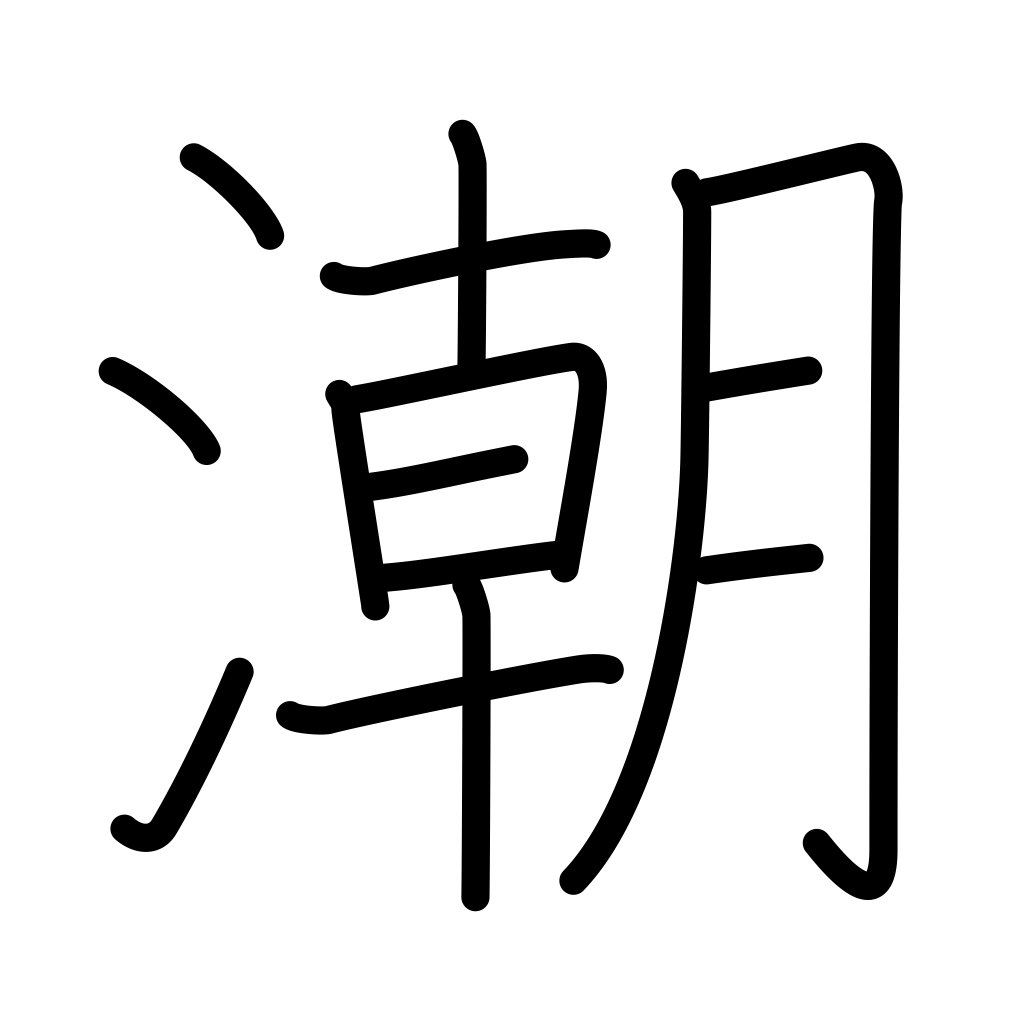
Meaning: tide, salt water, opportunity